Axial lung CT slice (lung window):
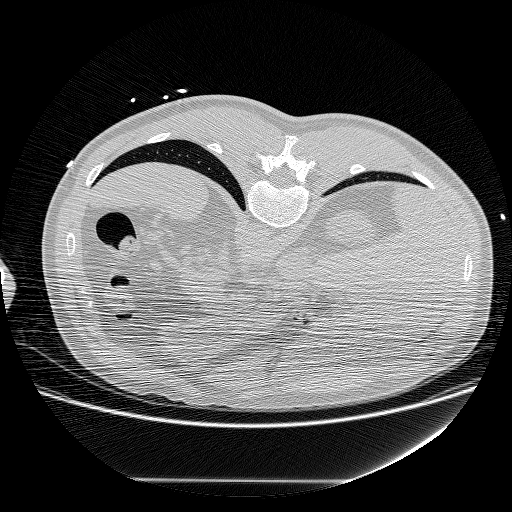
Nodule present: no